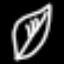
Label: leaf